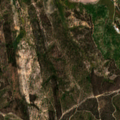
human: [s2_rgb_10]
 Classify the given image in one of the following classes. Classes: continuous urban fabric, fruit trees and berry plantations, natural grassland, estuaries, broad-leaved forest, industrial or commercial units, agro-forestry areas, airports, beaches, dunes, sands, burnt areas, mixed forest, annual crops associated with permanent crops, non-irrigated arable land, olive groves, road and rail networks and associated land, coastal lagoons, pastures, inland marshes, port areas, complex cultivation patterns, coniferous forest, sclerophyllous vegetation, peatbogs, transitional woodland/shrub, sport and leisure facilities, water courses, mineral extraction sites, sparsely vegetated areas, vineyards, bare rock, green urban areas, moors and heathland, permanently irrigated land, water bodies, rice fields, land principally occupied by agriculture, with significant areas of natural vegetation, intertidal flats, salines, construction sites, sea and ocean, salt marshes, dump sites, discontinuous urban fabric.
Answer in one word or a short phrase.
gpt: permanently irrigated land, agro-forestry areas, broad-leaved forest